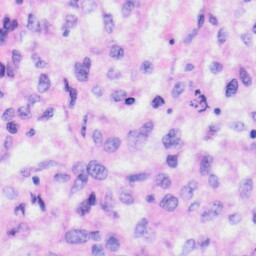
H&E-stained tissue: Liver